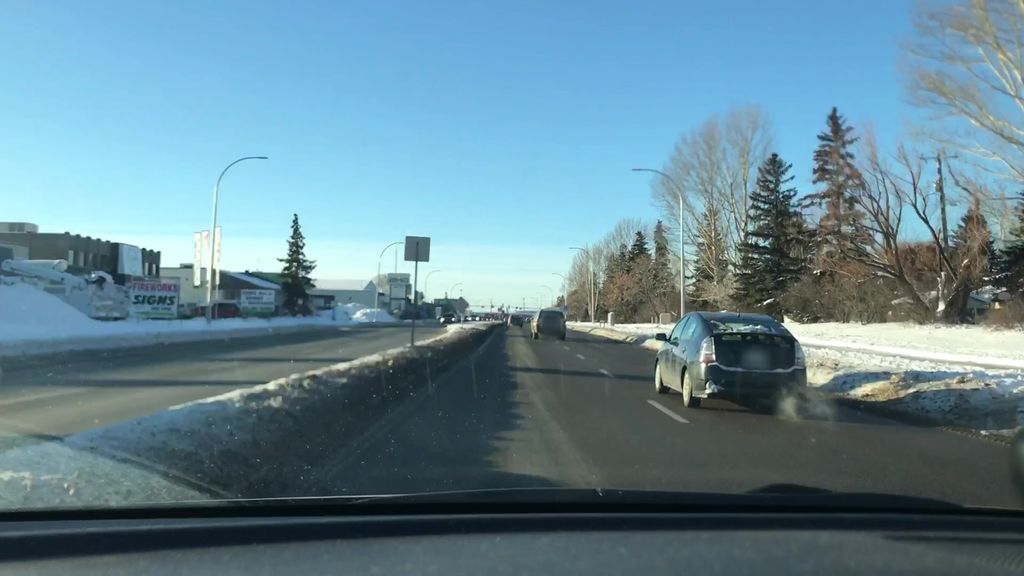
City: edmonton